Interaction volume radius: 10 \u00c5
Interaction volume height: 20 \u00c5
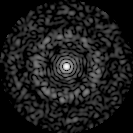
Disorder parameter: 0.8375